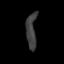
Tissue: skin
Cell type: Epithelial cells
Senescence score: 0.2819
Nuclear area (px): 356
Mean DAPI intensity: 62.385